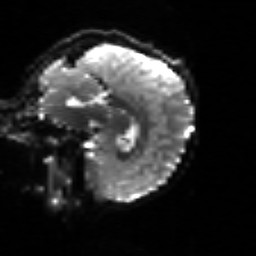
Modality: sbref
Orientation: sagittal
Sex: male
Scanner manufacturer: siemens
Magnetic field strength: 3 T
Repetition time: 5 s
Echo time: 0.071 s